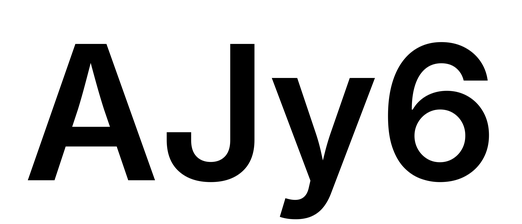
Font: Inter_SemiBold